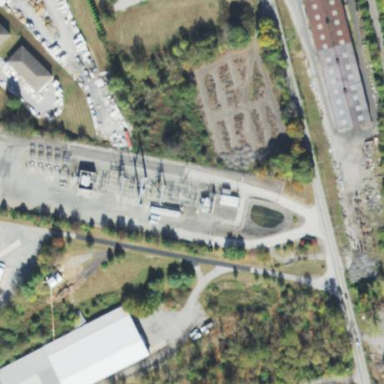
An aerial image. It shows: Power substation.